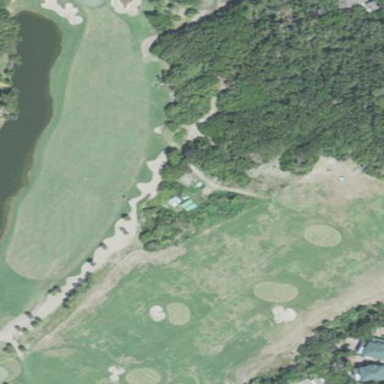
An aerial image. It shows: Sandy area is golf bunker.